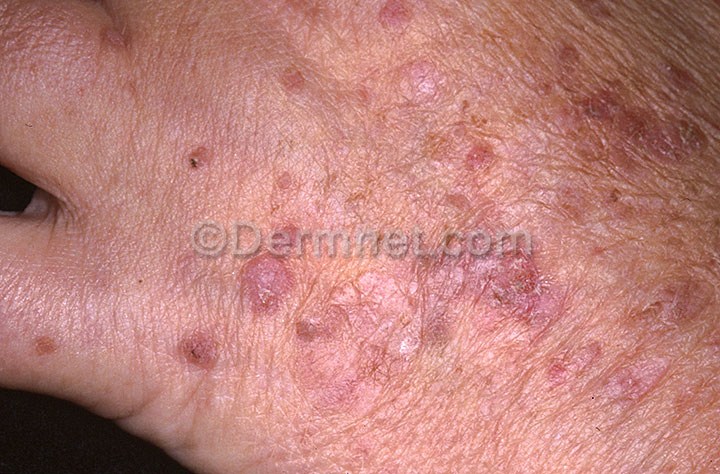
Disease: Seborrheic Keratoses and other Benign Tumors